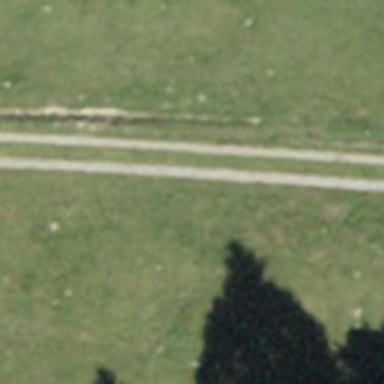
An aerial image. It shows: Gravel track with grade 2 quality.